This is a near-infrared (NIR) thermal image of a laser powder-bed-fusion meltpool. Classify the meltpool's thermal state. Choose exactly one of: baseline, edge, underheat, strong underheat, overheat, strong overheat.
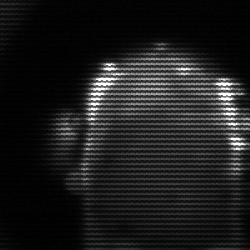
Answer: baseline